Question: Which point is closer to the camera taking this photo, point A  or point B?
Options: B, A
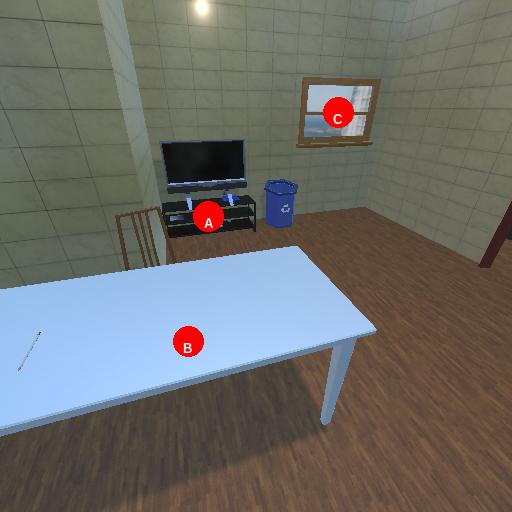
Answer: B